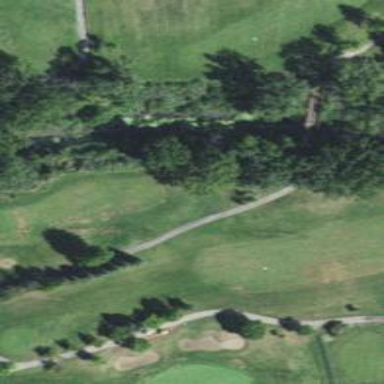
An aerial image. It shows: Service road with grade1 track surface. It resembles golf cart path.